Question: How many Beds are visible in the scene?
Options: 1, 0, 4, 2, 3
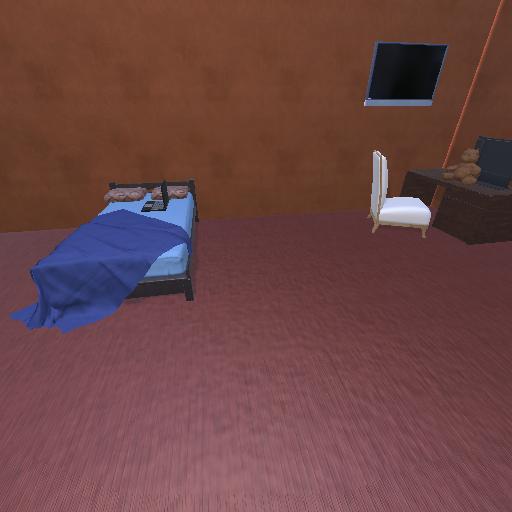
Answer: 1